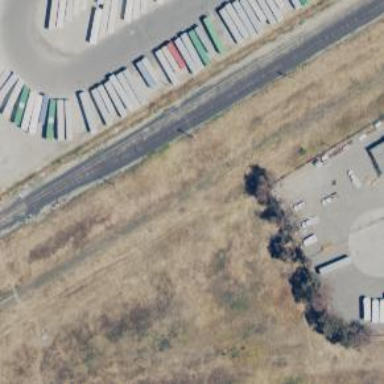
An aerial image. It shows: Railway siding for service.